Current action and preconditions to check: trajectory_clear

Your task: For each precondition in the list above, predict whether it will hold at this action.

Consider the current scene as observed from the mobile robot's camera, and analyze the predicted future states of all dynamic agents (e.g., people, animals, vehicles, or any moving entities) within the NEXT SECOND.

IMPORTANT: Only answer "very likely" if you are absolutely certain—based on strong, clear evidence—that a dynamic agent will violate the precondition in the predicted future state. Do NOT answer "very likely" for unlikely, ambiguous, or low-probability risks.

Ask yourself for each precondition: Is there a high probability, with clear and convincing evidence, that the predicted future states of any dynamic agent will interfere with the predicted future state of the currently executing action within the NEXT SECOND, causing that precondition to fail?

Assess the risk level based on these predictions. Use "likely" or "very likely" if motions create a clear risk of interference.

Use "neutral" or "improbable" if agents are nearby but their predicted paths are clearly diverging or non-conflicting.

Failure Risk Categories: "very improbable", "improbable", "neutral", "likely", "very likely"

Answer Format: Output ONLY the probability_of_failure value from these categories: "very improbable", "improbable", "neutral", "likely", "very likely"

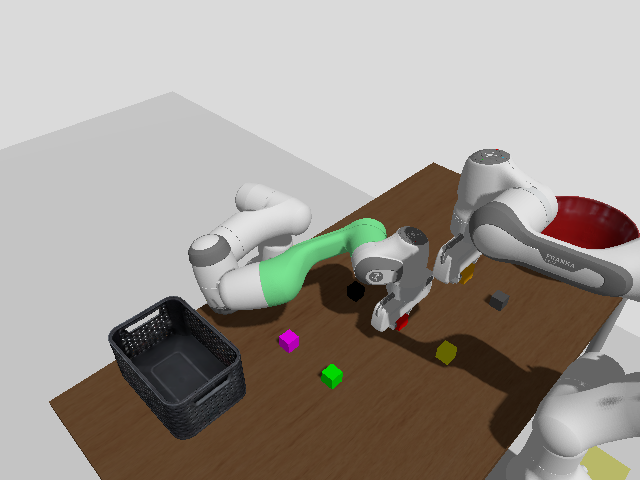

Answer: improbable